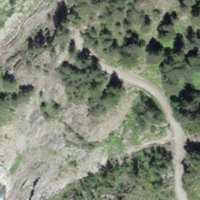
EUNIS habitat code: 48
Species observed at this site:
Dolycoris baccarum
Centaurea scabiosa
Tachina fera
Lactuca perennis